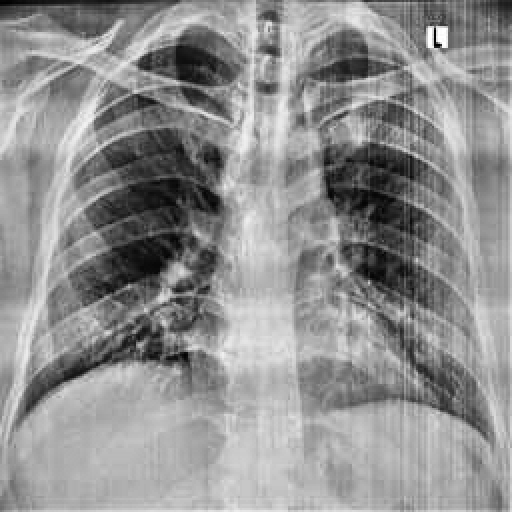
Finding: NORMAL